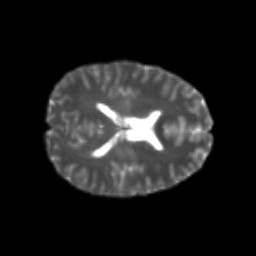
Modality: T2w
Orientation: axial
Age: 24
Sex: female
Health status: healthy
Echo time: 0.074 s